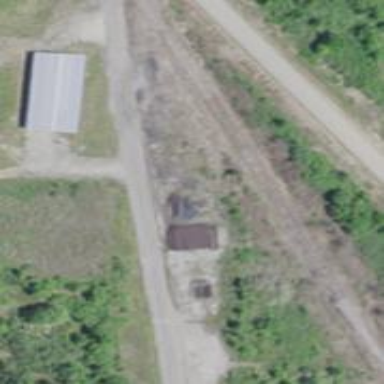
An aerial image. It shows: Disused railway spur line.